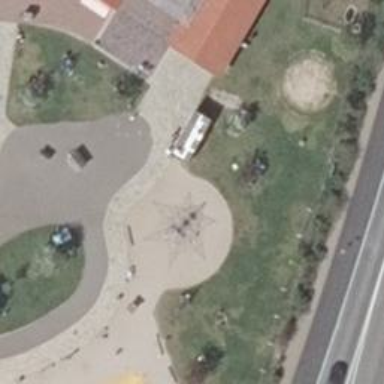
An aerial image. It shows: Playground with climbing frame on pebblestone surface.